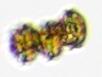
Label: Alexandrium